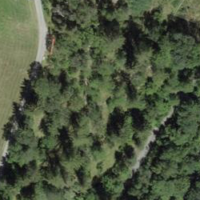
EUNIS habitat code: 24
Species observed at this site:
Primula veris